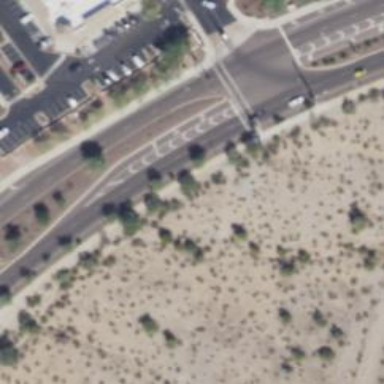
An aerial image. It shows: Solid stop line on the road.